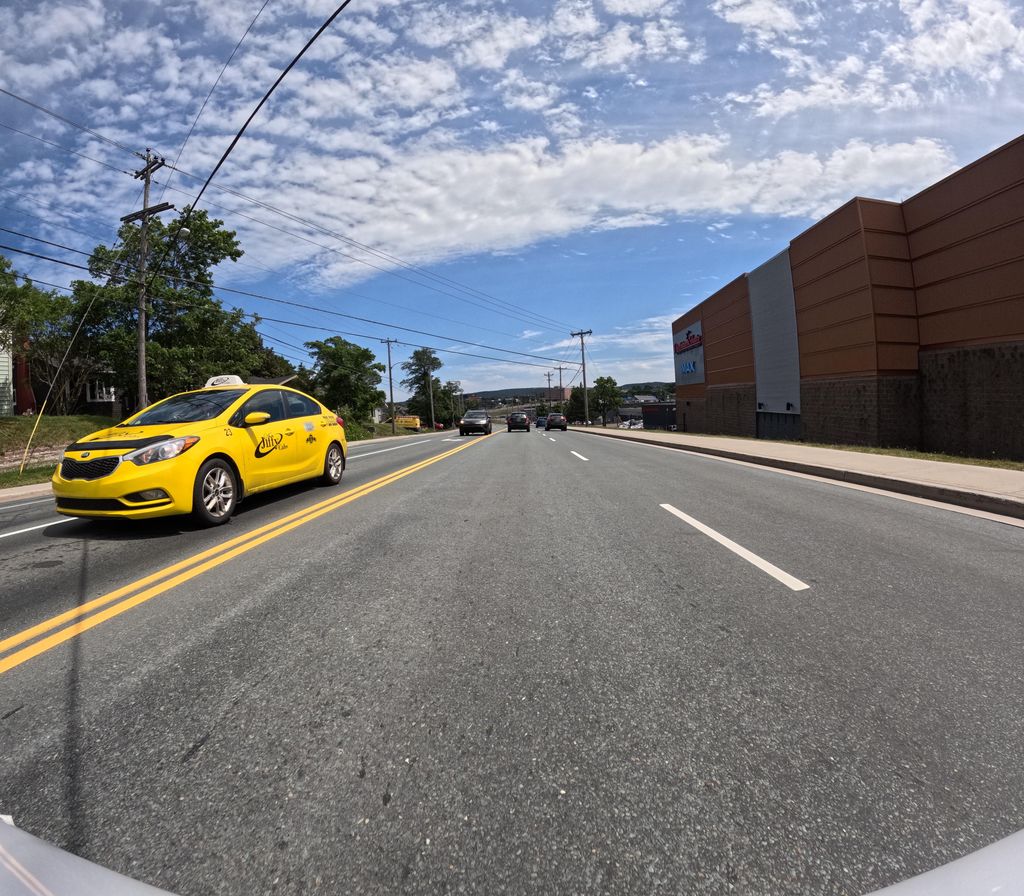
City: st_johns